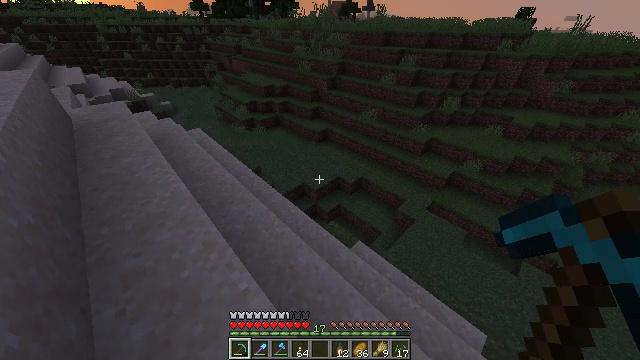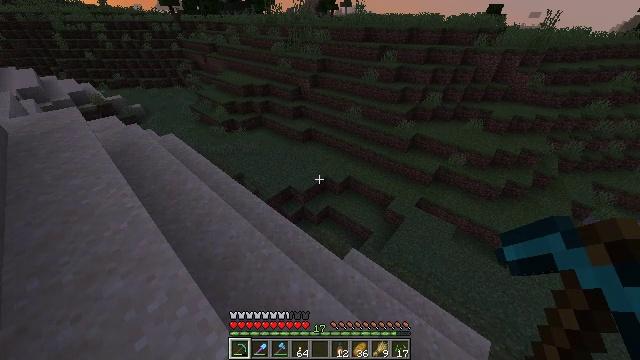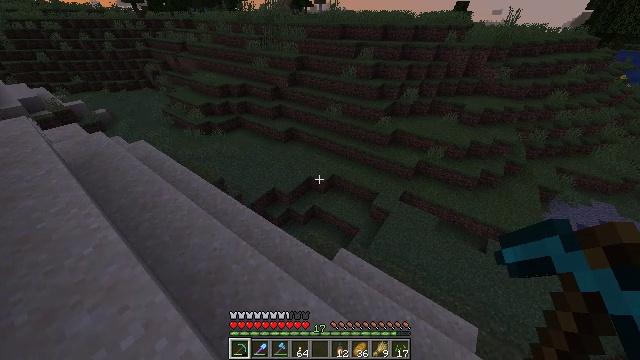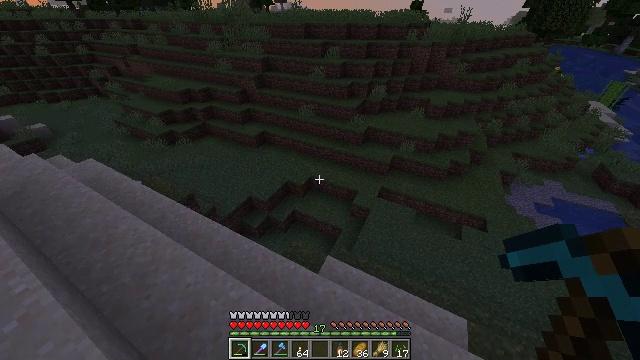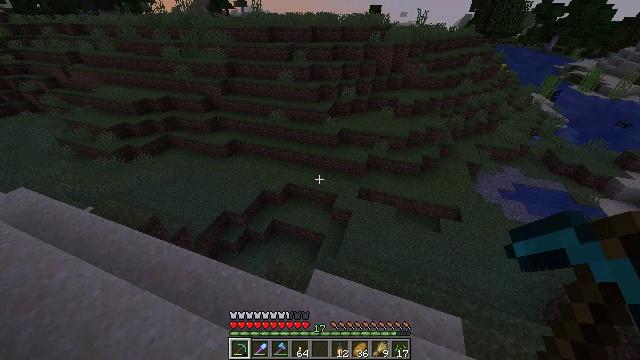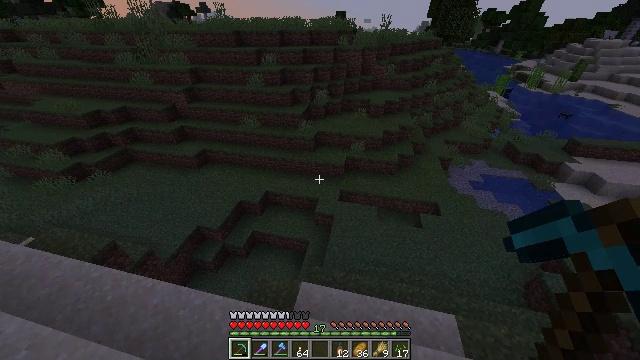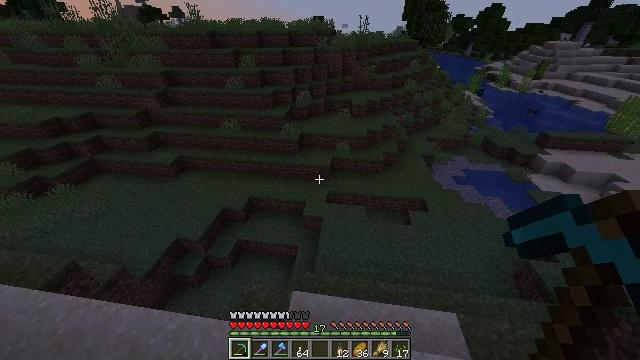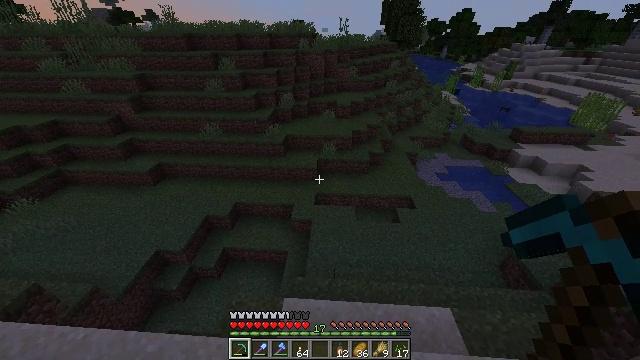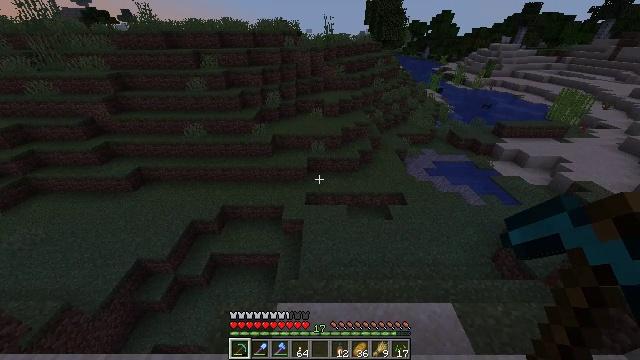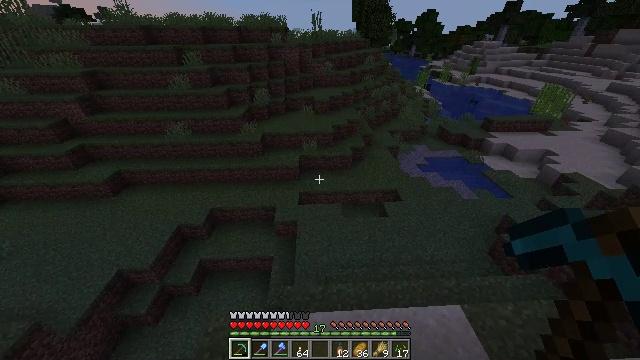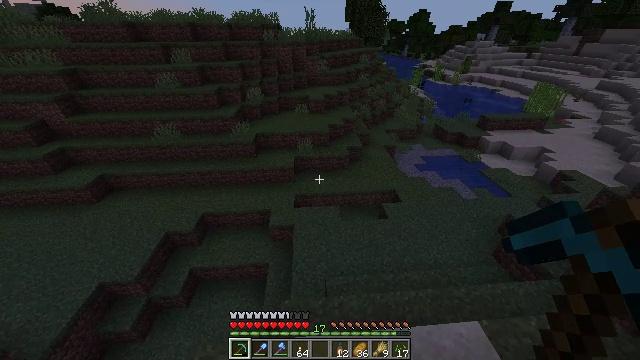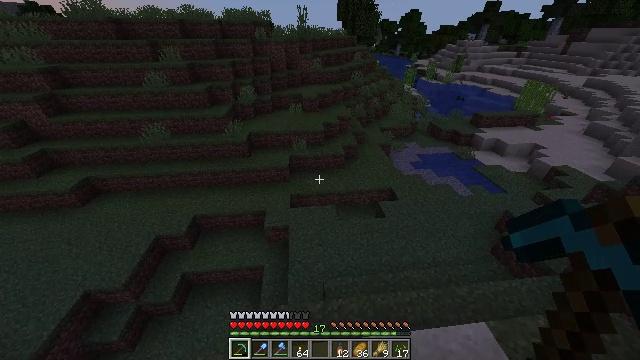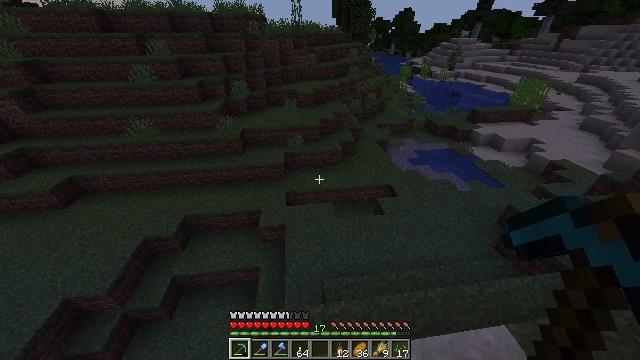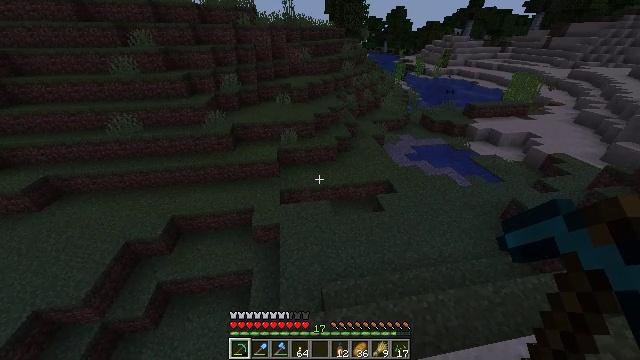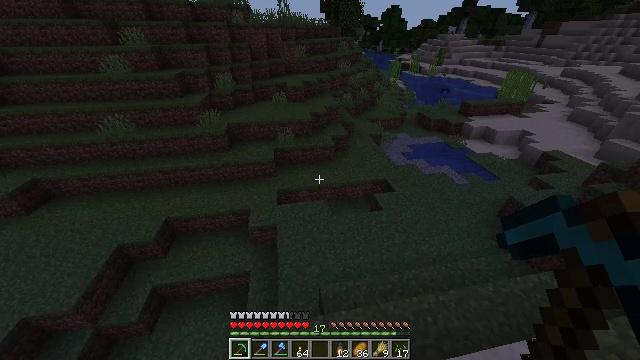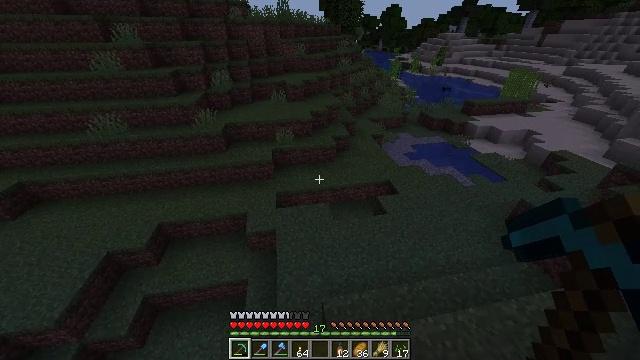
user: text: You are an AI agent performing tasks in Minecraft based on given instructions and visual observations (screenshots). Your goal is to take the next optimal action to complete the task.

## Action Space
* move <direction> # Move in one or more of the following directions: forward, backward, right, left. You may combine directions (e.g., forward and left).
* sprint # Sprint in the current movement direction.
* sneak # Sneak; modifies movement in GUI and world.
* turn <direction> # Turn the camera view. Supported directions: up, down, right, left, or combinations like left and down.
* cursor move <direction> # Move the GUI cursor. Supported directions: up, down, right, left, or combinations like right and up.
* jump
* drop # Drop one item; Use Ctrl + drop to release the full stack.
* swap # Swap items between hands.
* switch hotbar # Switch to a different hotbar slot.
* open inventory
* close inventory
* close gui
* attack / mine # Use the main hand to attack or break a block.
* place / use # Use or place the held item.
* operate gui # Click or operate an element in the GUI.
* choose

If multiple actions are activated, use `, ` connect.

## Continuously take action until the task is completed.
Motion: motion action
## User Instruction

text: Harvest the oxeye daisy.
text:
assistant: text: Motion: move forward, sprint, turn right
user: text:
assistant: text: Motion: move forward, sprint, turn right
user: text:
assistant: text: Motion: move forward, sprint, turn right
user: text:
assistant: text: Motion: move forward, sprint, turn right
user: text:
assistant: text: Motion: move forward, sprint, turn right and up
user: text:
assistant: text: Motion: move forward, sprint, turn right
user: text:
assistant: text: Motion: move forward, sprint, turn right
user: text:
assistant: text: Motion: move forward, sprint, turn right
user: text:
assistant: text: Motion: move forward, sprint, turn right
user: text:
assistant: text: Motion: move forward, sprint, turn right
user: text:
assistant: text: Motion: move forward, sprint, turn right
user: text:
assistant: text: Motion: move forward, sprint, turn right
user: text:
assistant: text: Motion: move forward, sprint, turn right
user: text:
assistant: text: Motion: move forward, sprint, turn right
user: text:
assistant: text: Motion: move forward, sprint
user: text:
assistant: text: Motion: move forward, sprint
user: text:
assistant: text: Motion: move forward, sprint
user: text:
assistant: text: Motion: move forward, sprint
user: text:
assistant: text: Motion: move forward, sprint
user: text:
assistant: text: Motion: move forward, sprint
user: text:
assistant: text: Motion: move forward, sprint
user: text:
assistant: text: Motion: move forward, sprint
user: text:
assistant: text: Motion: move forward, sprint
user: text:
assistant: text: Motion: move forward, sprint
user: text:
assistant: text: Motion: move forward, sprint
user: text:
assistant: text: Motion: move forward, sprint, turn up
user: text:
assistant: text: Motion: move forward, sprint
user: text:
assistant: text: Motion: move forward, sprint, turn left
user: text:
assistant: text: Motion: move forward, sprint, turn left
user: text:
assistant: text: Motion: move forward, sprint, turn left